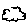
Label: cloud